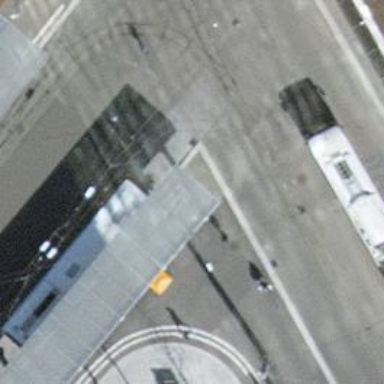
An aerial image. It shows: Bus stop with sheltered platform for public transport.